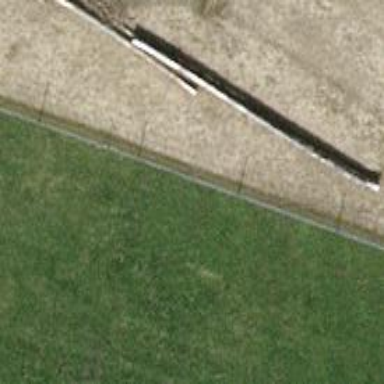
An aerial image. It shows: Fence is in the image.